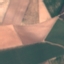
Land use / land cover: AnnualCrop